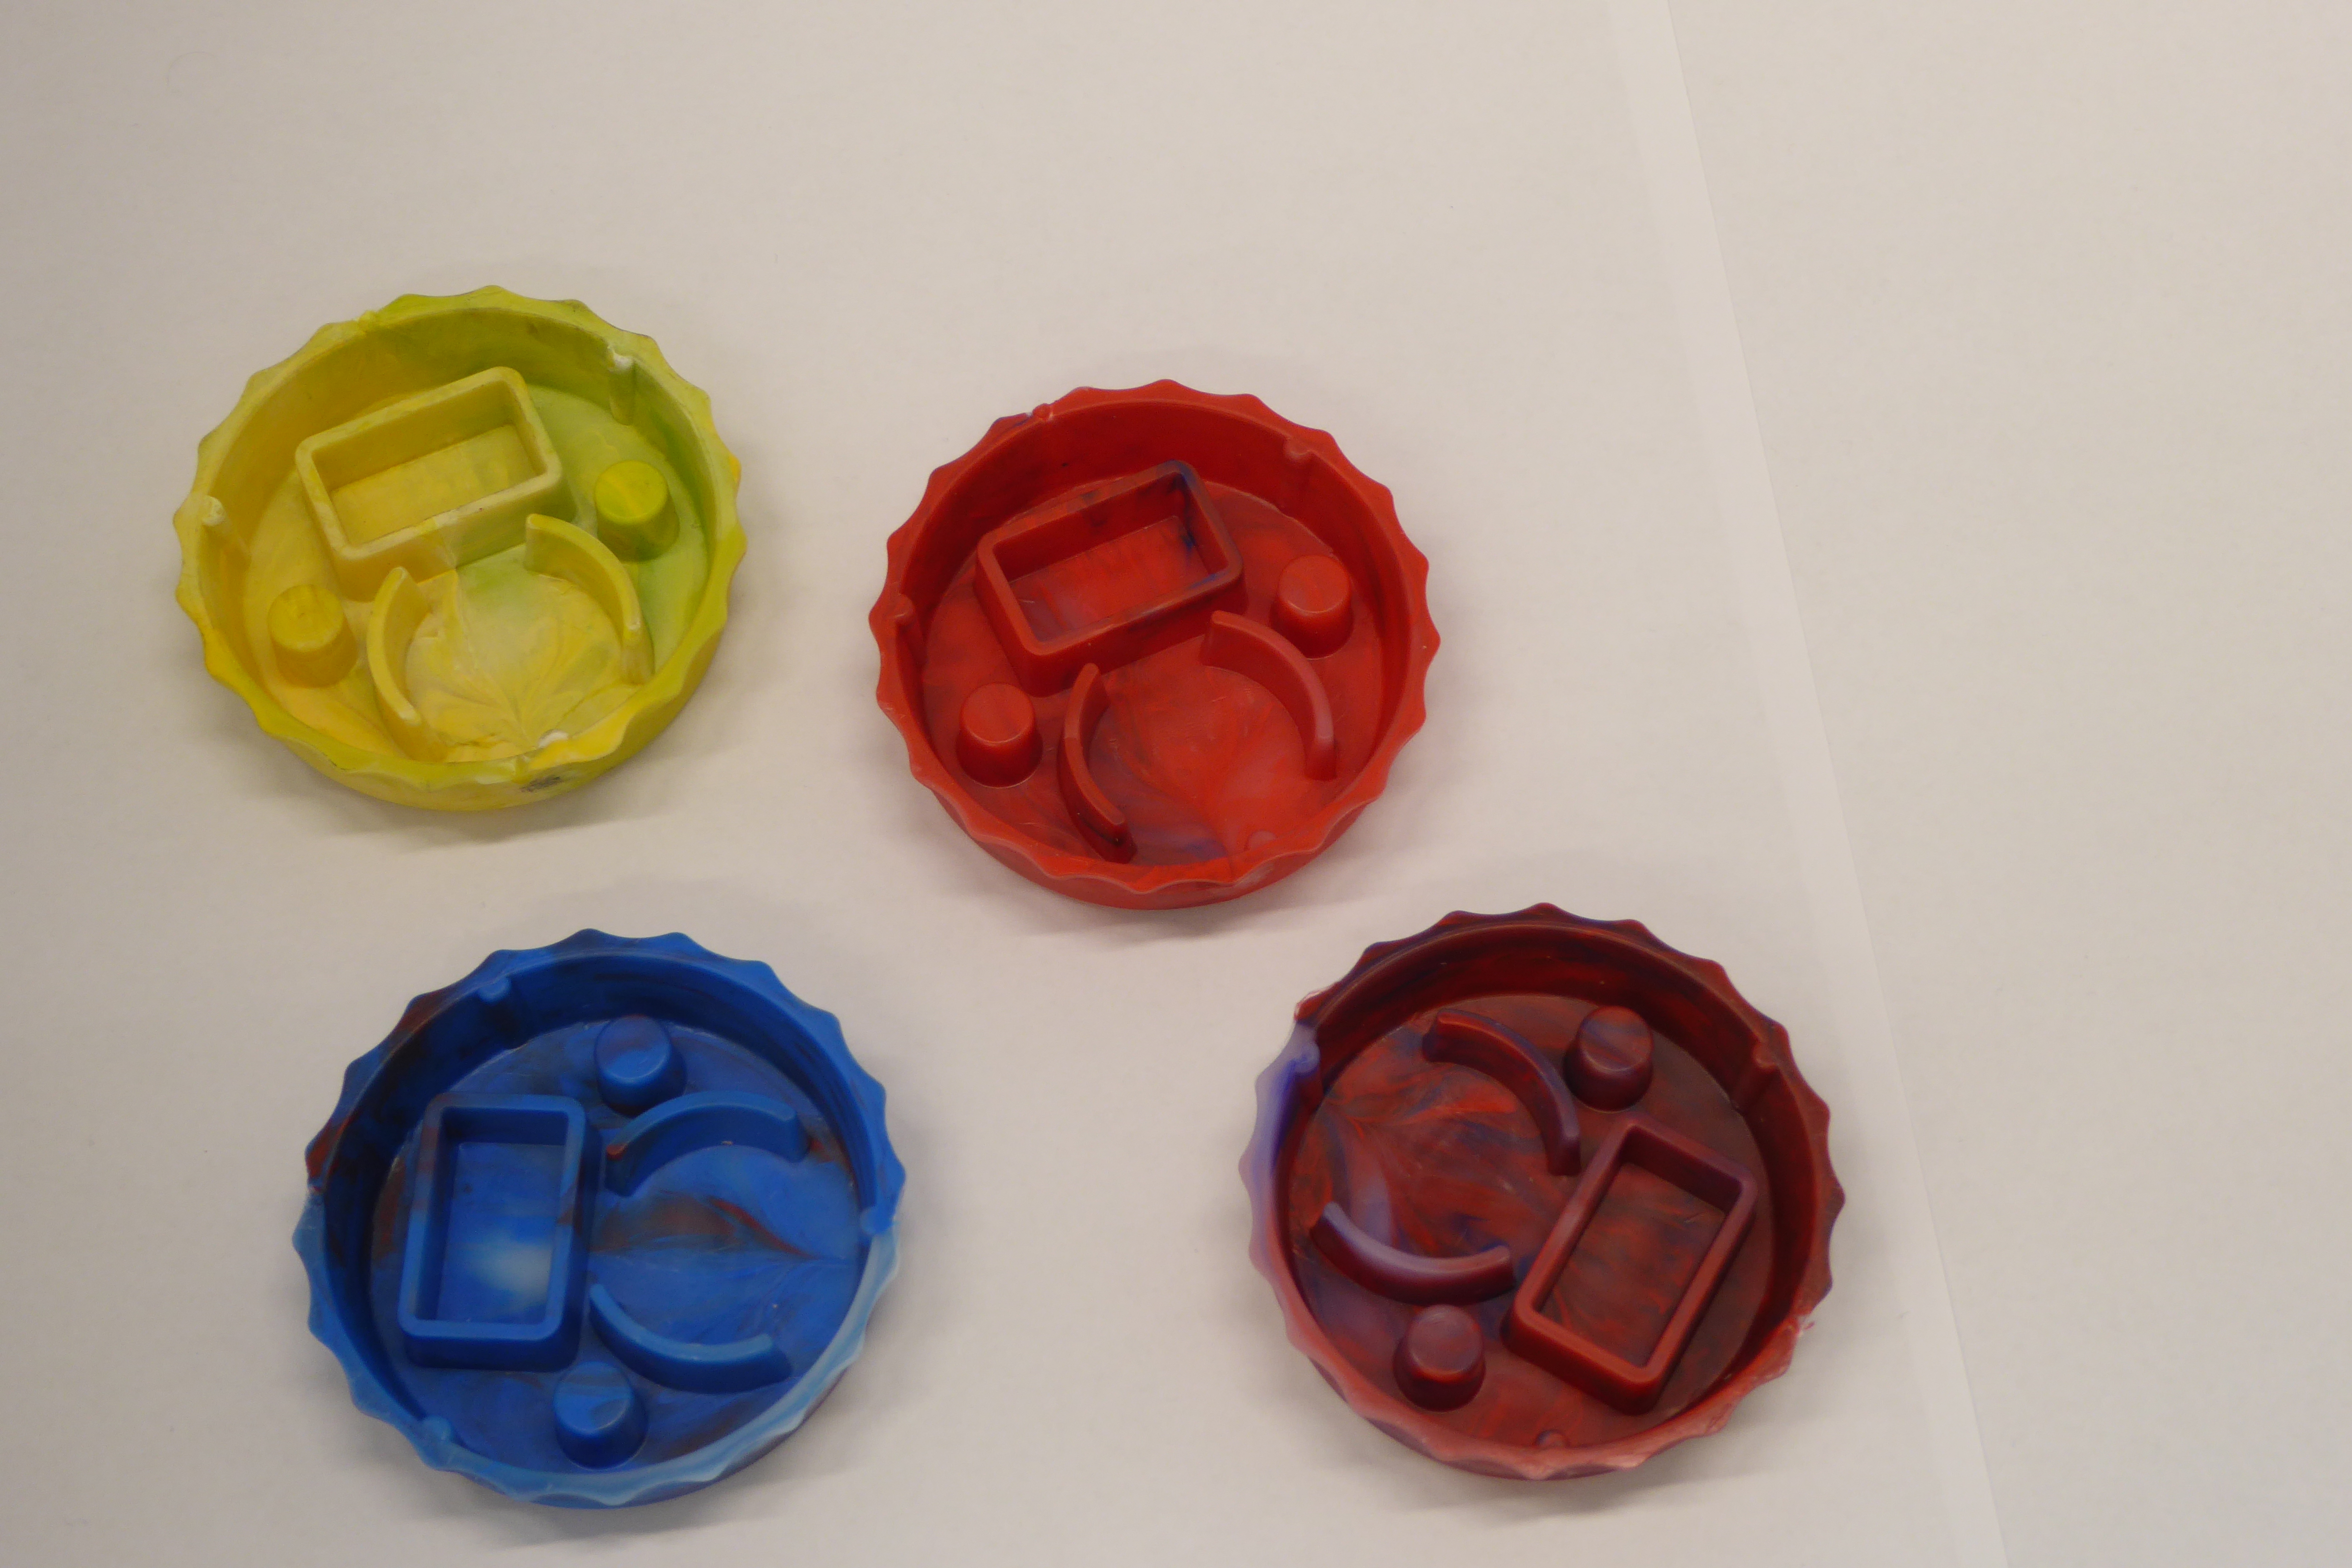
Label: Bottle Opener - Cover